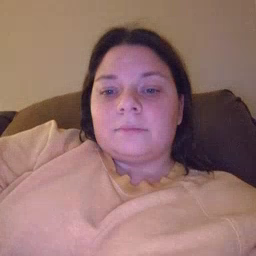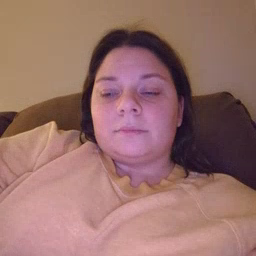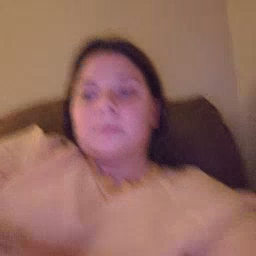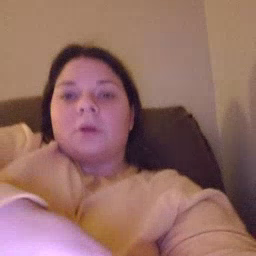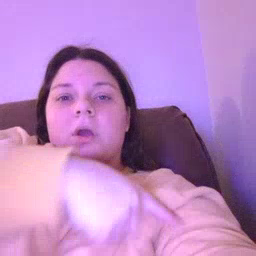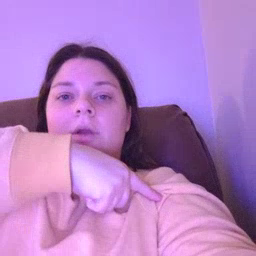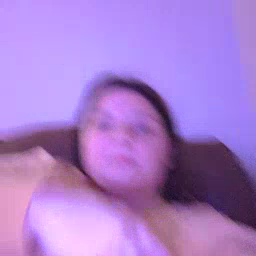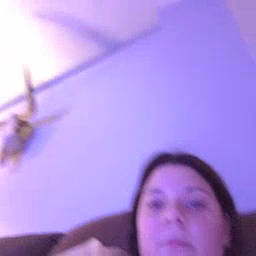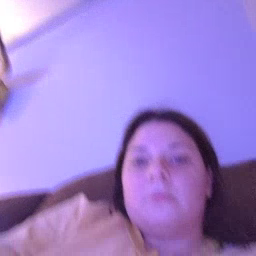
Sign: arm